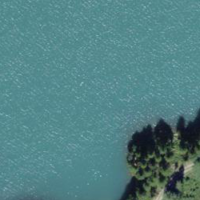
EUNIS habitat code: 48
Species observed at this site:
Lonicera caerulea